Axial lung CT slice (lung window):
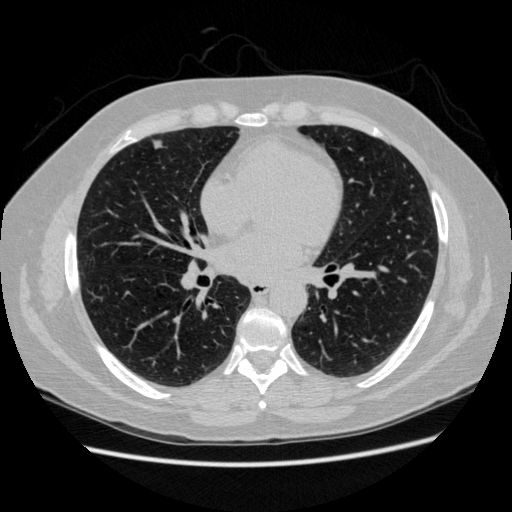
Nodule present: yes
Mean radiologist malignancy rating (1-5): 3